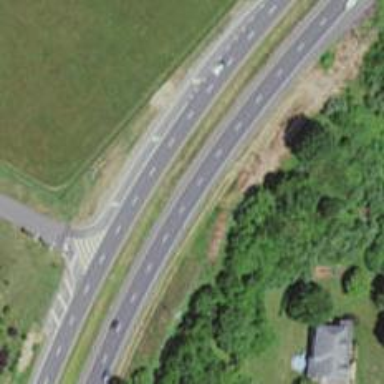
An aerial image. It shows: This image shows trunk highway that functions as expressway.